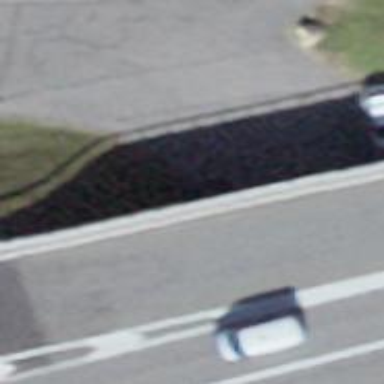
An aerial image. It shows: Residential road with asphalt surface going through tunnel.